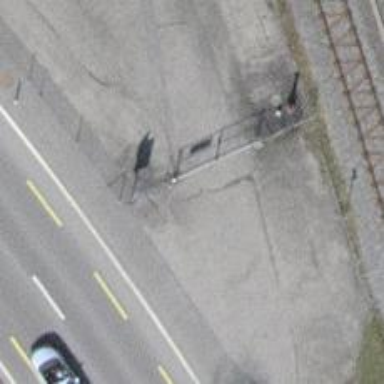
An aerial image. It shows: Gate.